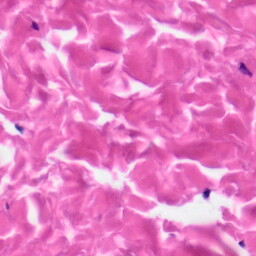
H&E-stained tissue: Skin